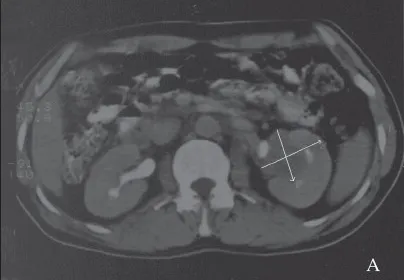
A CT-scan shows a homogenous low-density area involving the left renal sinus that shows distortion and displacement of the pelvicalyceal system without hydronephrosis (arrows demonstrates).
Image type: radiology (ct)